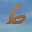
Label: 6